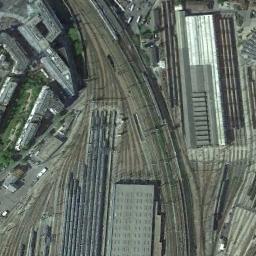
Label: railway_station